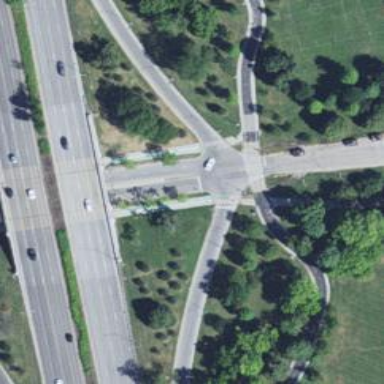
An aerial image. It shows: Uncontrolled crossing on cycleway.